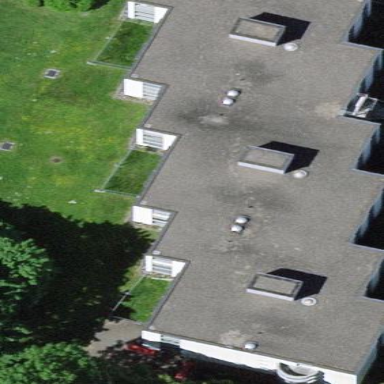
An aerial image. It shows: View of apartment building.